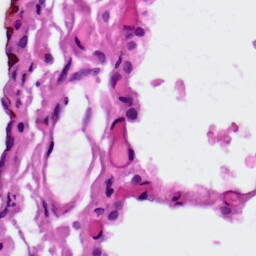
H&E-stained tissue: Lung